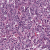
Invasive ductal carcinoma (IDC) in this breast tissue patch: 1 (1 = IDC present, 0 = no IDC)